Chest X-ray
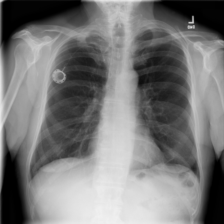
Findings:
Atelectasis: negative
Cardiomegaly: negative
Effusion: negative
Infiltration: negative
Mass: negative
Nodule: negative
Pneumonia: negative
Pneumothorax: negative
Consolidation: negative
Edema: negative
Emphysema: negative
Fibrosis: negative
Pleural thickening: negative
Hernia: negative